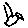
Label: bird